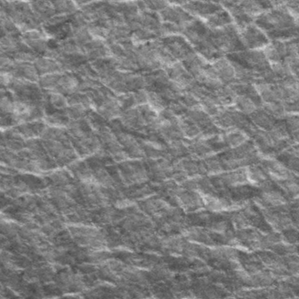
Label: frost